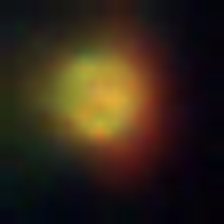
Taxon: NanoPlankton
Group: Other